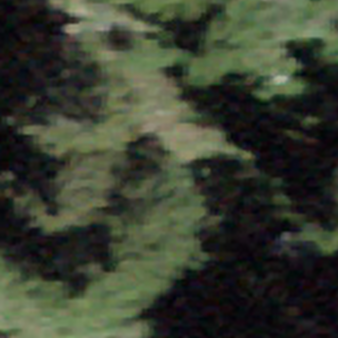
Label: other